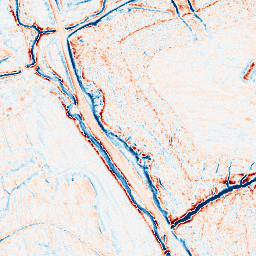
Category: edge_preserving
Decomposition family: anisotropic_diffusion
Decomposition parameters: iterations: 10
kappa: 50
gamma: 0.2
Upsampling method: quintic
Upsampling parameters: scale: 8
Upsampling scale: 8